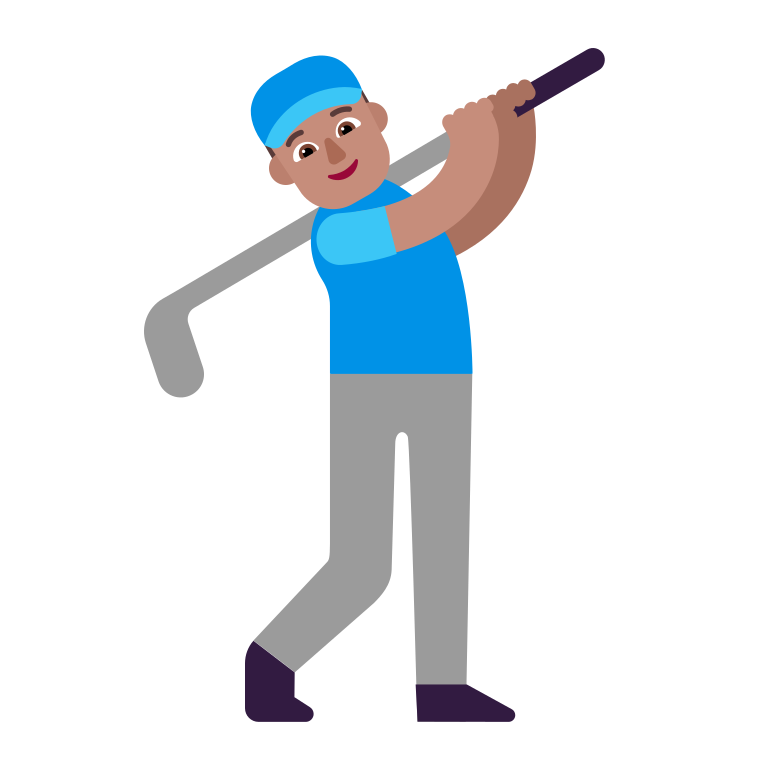
man golfing flat